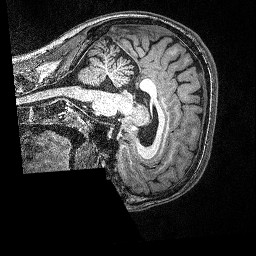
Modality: T1w
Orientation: sagittal
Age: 27
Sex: male
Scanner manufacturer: siemens
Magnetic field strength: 3 T
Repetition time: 2.53 s
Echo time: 0.00342 s